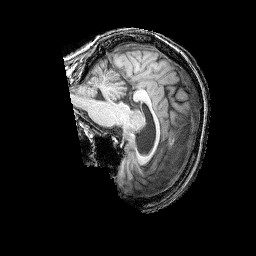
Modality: T1w
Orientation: sagittal
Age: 74
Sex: female
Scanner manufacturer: siemens
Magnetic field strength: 3 T
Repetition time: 2.25 s
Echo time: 0.00411 s